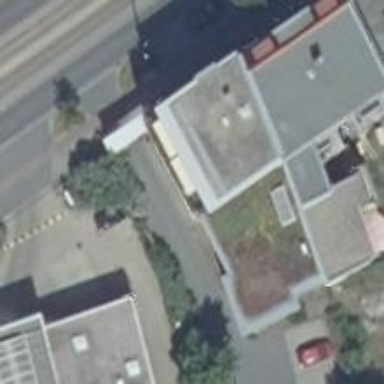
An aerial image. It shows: Bank.